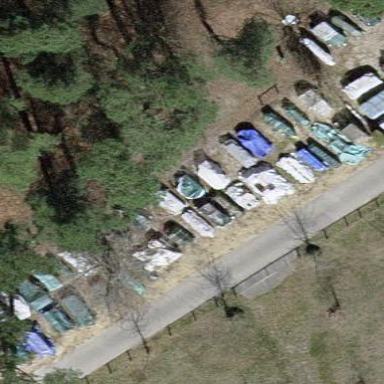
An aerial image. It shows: Camp pitch suitable for caravans for tourism.